Interaction volume radius: 10 \u00c5
Interaction volume height: 45 \u00c5
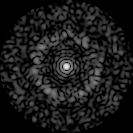
Disorder parameter: 0.8275